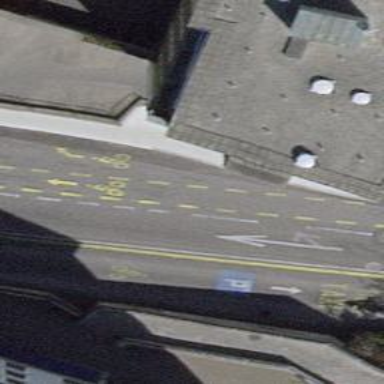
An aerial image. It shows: Secondary road with asphalt surface. It has bus lane on the left and shared bus/cycle lane on the left.